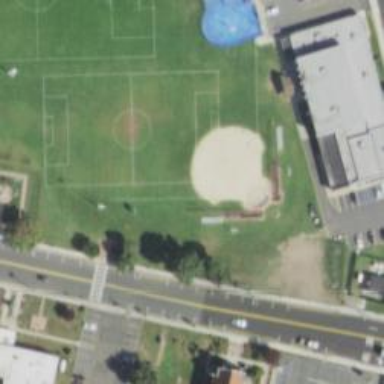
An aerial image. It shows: Softball pitch for leisure land activities.